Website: apple
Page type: newsletter-management
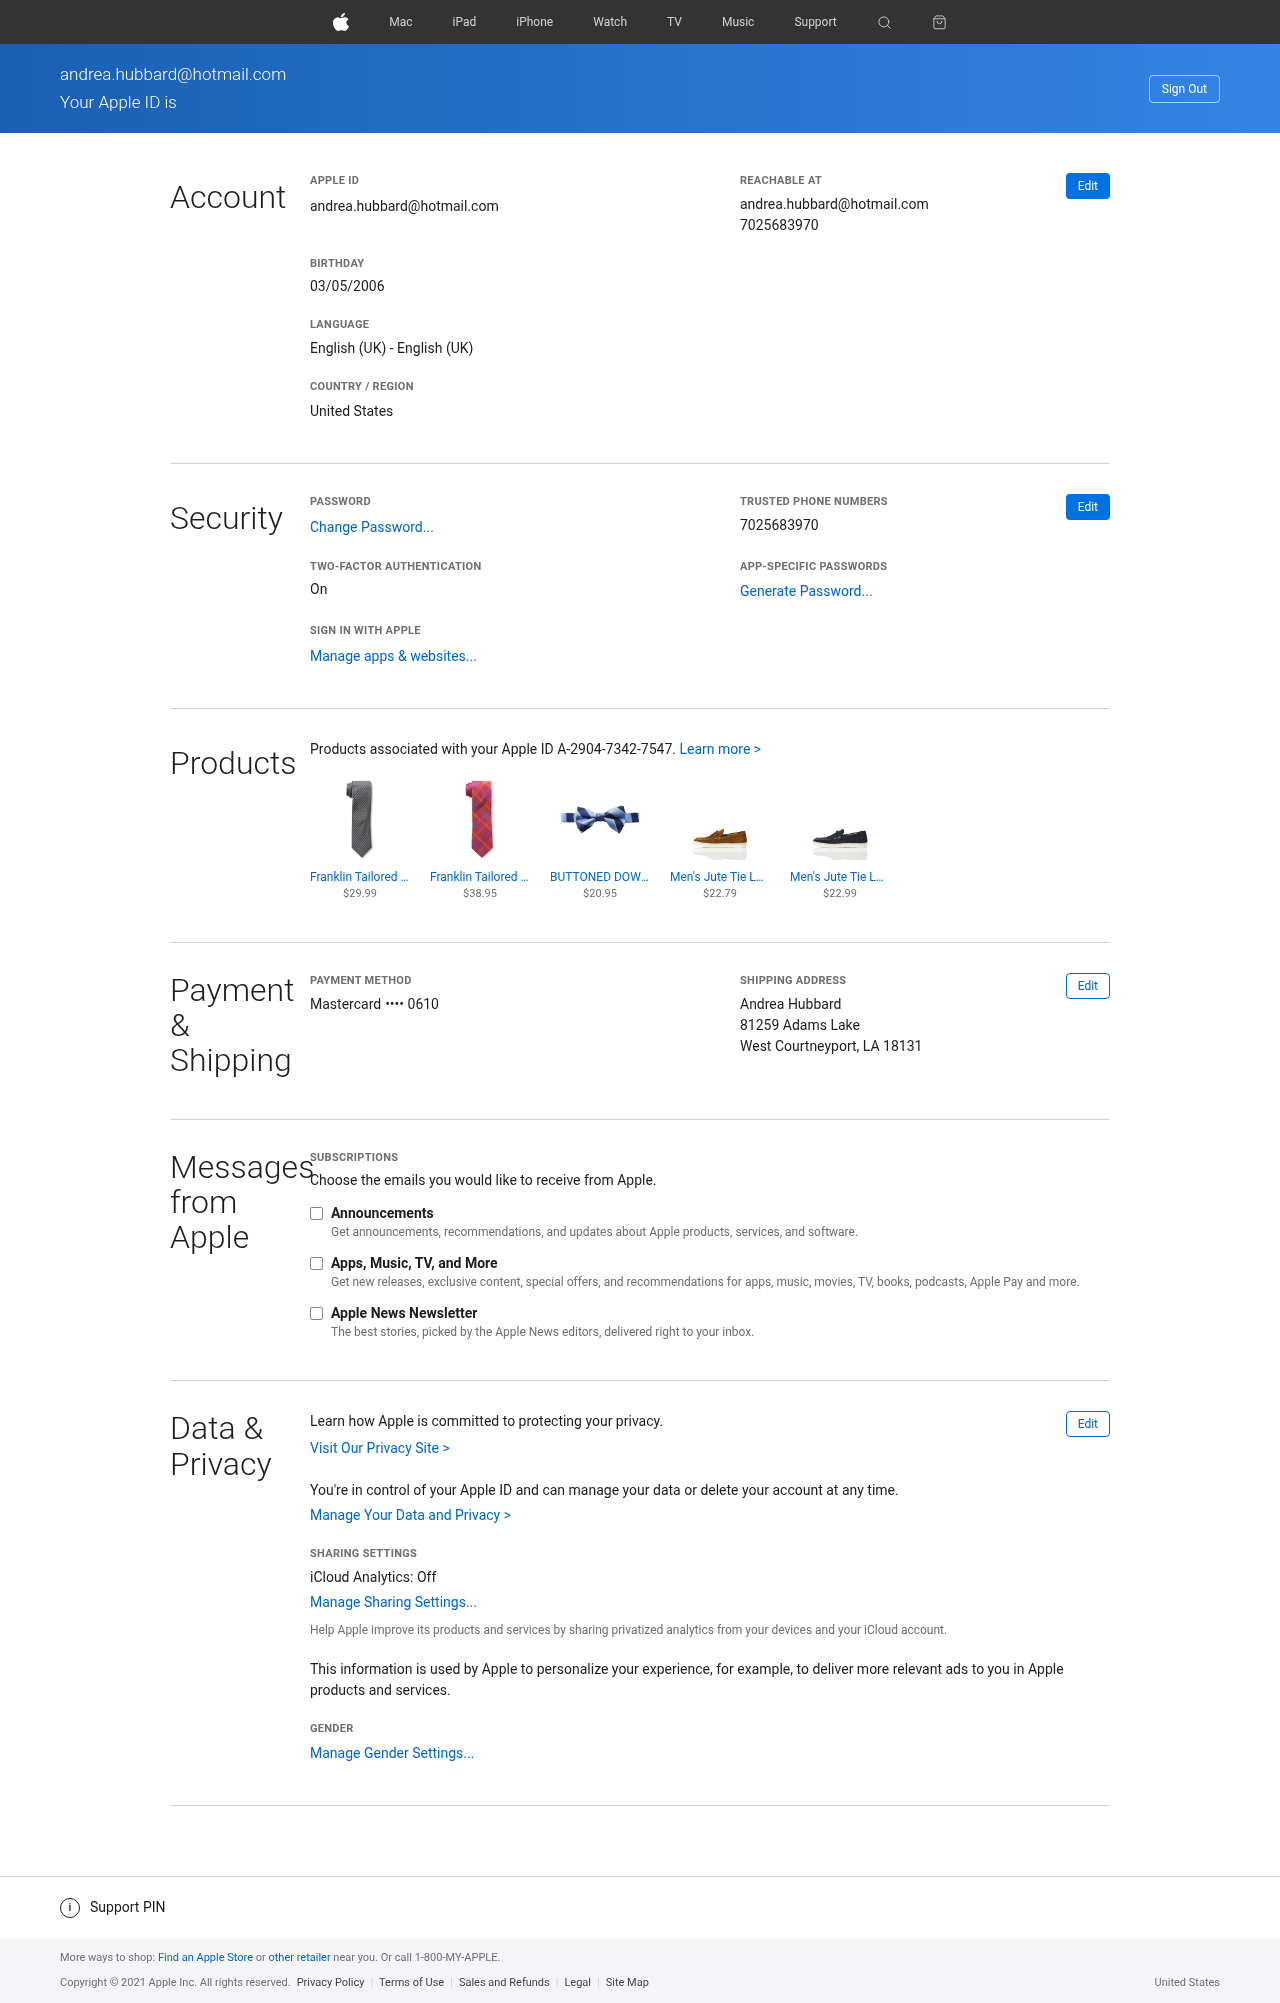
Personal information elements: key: PII_CARD_LAST4
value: •••• 0610
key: PII_CARD_TYPE
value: Mastercard
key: PII_CITY_STATE_ZIP
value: West Courtneyport, LA 18131
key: PII_COUNTRY
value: United States
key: PII_DOB
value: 03/05/2006
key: PII_EMAIL
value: andrea.hubbard@hotmail.com
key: PII_FULLNAME
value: Andrea Hubbard
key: PII_PHONE
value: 7025683970
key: PII_STREET
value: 81259 Adams Lake
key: PII_EMAIL2
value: andrea.hubbard@hotmail.com
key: PII_EMAIL3
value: andrea.hubbard@hotmail.com
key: PII_PHONE2
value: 7025683970
Product elements: key: PRODUCT1_NAME
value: Franklin Tailored Men's Small Circle Tie, Black
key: PRODUCT1_PRICE
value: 29.99
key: PRODUCT2_NAME
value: Franklin Tailored Men's Plaid Tie
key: PRODUCT2_PRICE
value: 38.95
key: PRODUCT3_NAME
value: BUTTONED DOWN Men's Classic Silk Pre-Tied Bow Tie, navy/light blue stripe, One Size
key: PRODUCT3_PRICE
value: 20.95
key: PRODUCT4_NAME
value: Men's Jute Tie Loafer, Brown Tan, 9 UK
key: PRODUCT4_PRICE
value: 22.79
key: PRODUCT5_NAME
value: Men's Jute Tie Loafer, Blau Ink, 9 UK
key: PRODUCT5_PRICE
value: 22.99